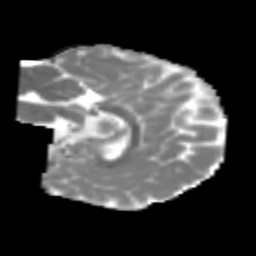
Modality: MD
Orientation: sagittal
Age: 6
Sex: male
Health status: healthy